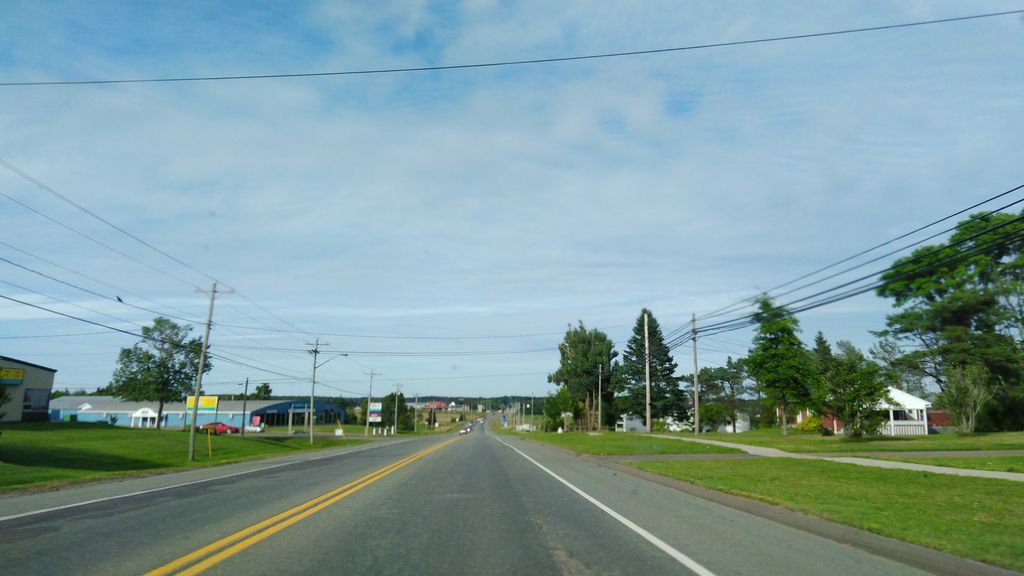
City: charlottetown